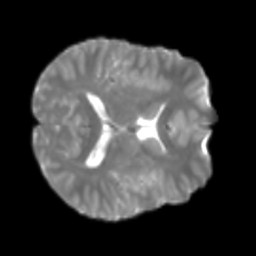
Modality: T2w
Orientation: axial
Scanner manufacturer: siemens
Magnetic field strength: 3 T
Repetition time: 4 s
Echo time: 0.0594 s